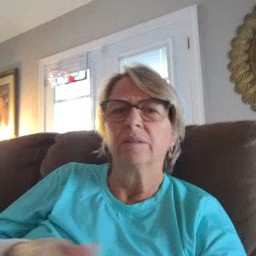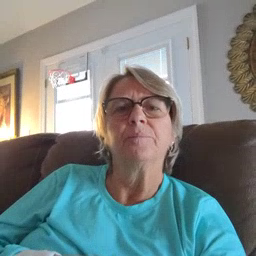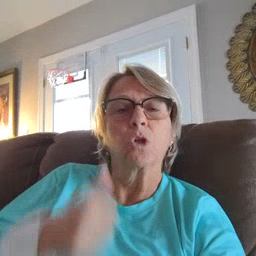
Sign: not